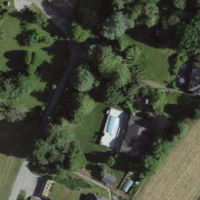
EUNIS habitat code: 52
Species observed at this site:
Cerastium tomentosum